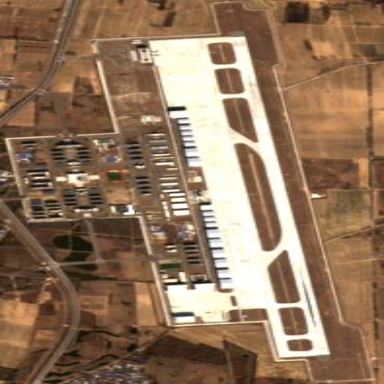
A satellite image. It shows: Military airfield located within aerodrome.